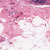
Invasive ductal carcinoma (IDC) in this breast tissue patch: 0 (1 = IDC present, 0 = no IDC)